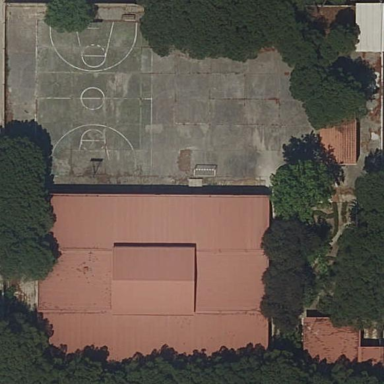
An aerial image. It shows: School.